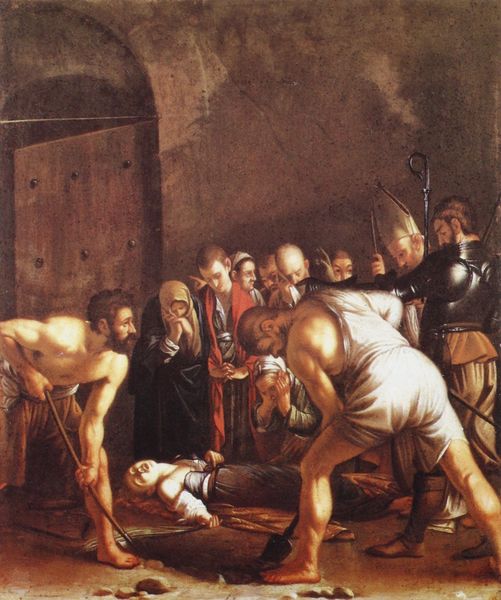
Titel: Beerdigung der hl. Lucia
Künstler: Michelangelo Merisi da Caravaggio
Standort: Siracusa, Chiesa di Santa Lucia al Sepolcro (EU - I - Sizilien)
Schlagwörter: gemälde, frau, licht, männer, tür, haus, mord, tod, tot, toter, trauer, öl, renaissance, gewalt, bischof, soldaten, oberkörper, soldat, tote, beerdigung, begräbnis, kerker, grab, priester, segnung, graben, heilige, maria, christentum, folterung, folterer, folterkeller